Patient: sex F, age 65
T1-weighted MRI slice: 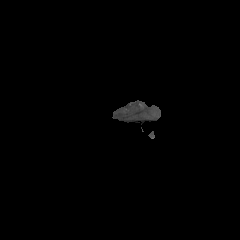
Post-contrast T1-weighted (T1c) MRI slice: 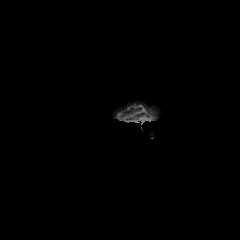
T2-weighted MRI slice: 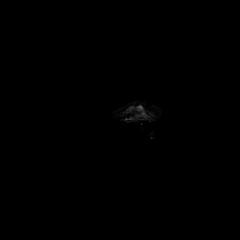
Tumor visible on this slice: no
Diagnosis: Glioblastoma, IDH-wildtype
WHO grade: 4